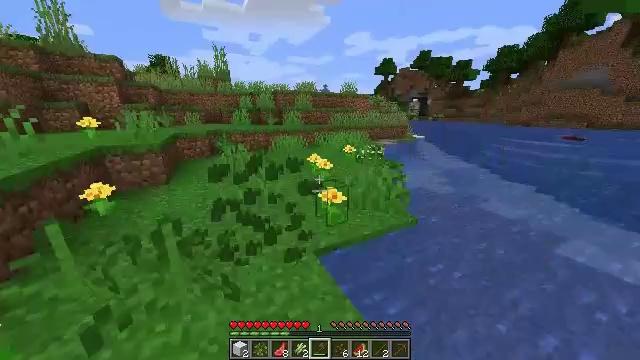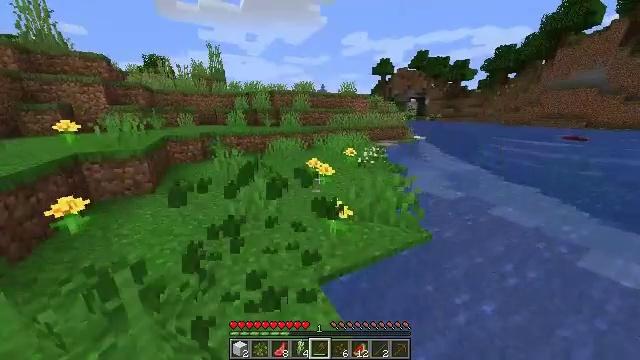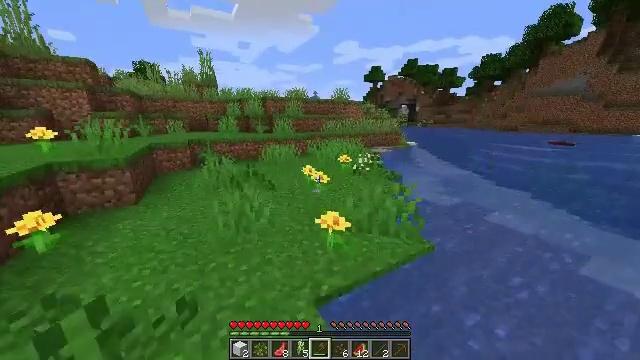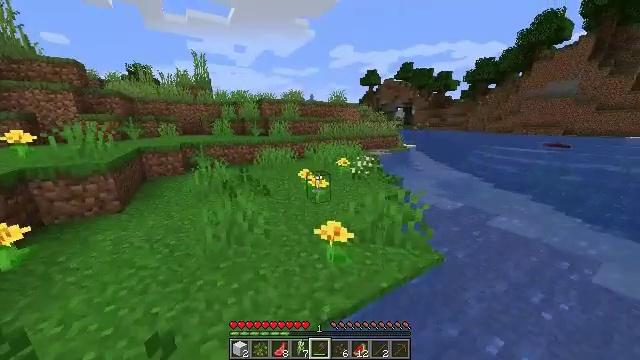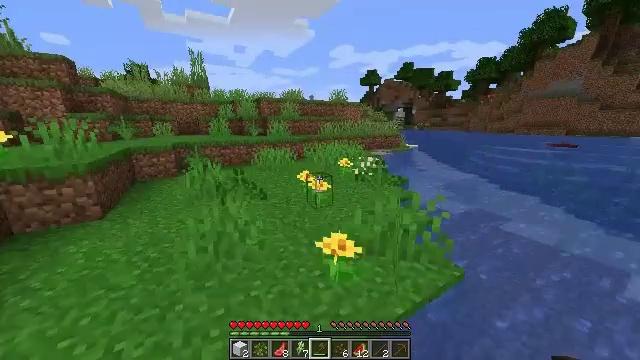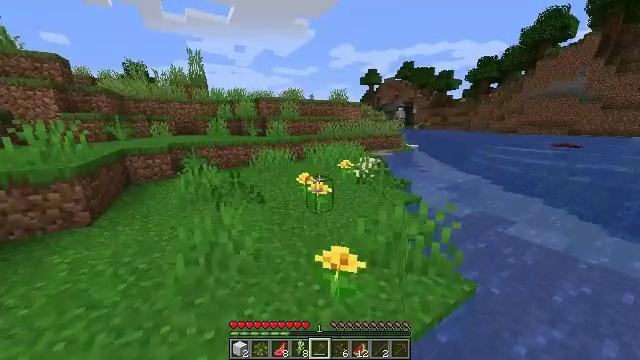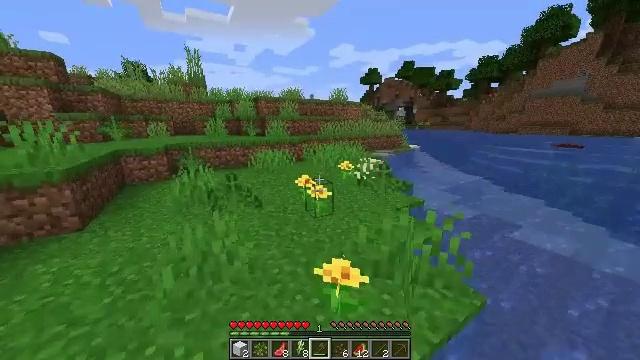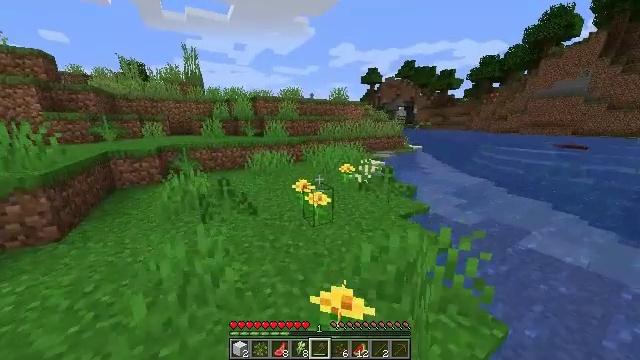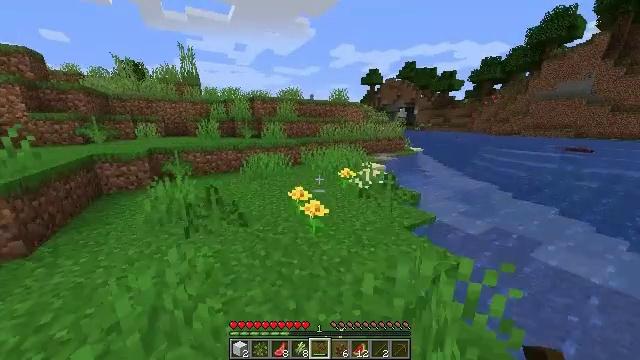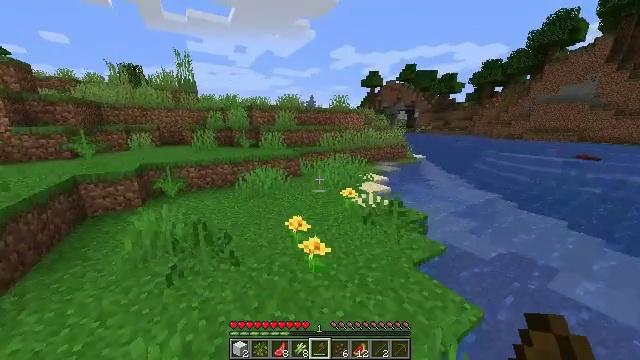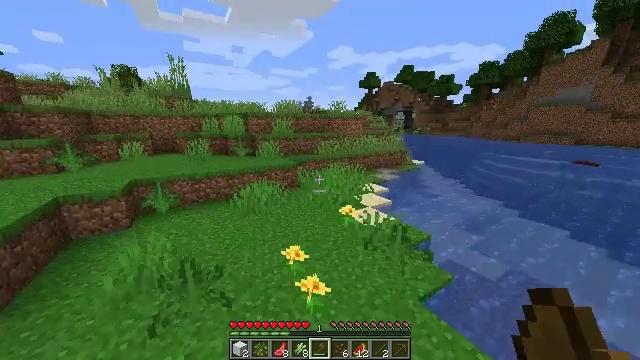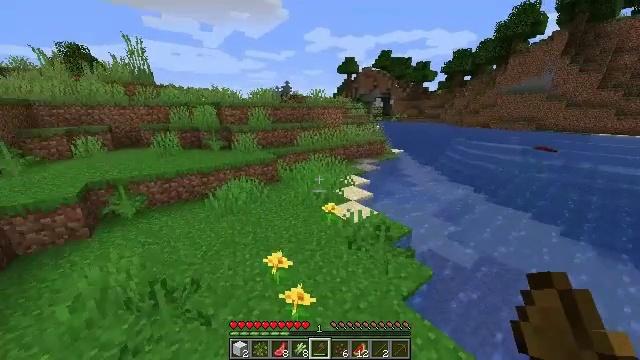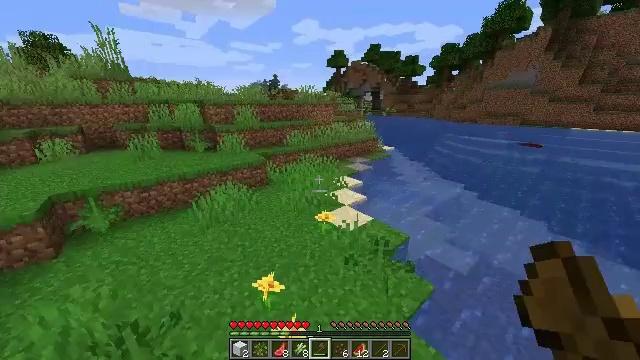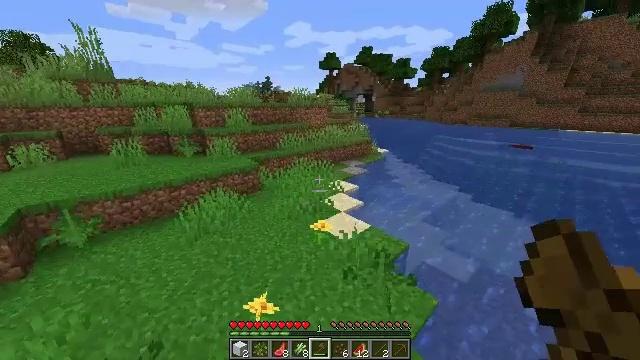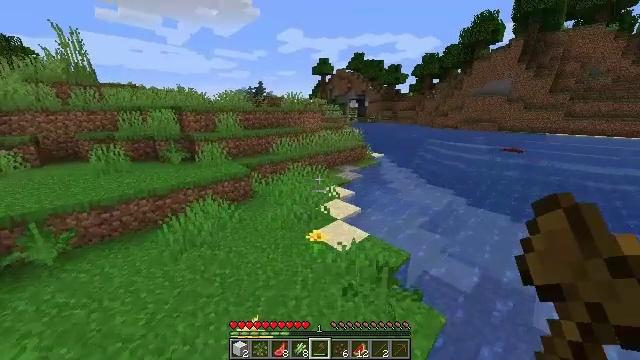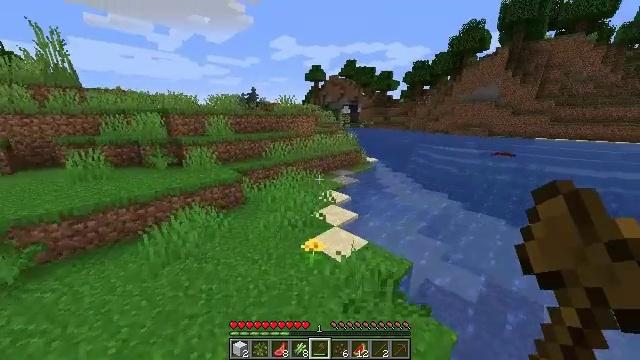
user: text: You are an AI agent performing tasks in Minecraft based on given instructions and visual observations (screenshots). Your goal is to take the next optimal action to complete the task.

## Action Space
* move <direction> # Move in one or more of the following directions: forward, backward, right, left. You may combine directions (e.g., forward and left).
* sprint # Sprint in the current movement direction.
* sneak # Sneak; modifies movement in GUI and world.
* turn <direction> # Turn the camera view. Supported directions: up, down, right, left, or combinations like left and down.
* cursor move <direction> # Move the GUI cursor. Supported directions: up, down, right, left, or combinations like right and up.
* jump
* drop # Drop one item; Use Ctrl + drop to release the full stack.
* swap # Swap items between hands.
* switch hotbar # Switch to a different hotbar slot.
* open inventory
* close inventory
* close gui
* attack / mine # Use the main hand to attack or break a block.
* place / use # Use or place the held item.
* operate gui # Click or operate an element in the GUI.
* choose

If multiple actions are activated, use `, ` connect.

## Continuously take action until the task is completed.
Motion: motion action
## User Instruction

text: Kill the sheep.
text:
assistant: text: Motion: move forward
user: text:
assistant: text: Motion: move forward, turn right and up
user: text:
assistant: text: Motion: move forward
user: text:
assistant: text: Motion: move forward
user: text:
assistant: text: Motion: move forward, sprint
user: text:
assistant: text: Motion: move forward, sprint
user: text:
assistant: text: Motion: move forward, sprint
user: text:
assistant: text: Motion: move forward, sprint, jump
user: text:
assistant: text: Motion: move forward, jump
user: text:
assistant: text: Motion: move forward, jump
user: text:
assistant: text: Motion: move forward, turn right and down, jump
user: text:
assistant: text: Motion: move forward, turn right and down, jump
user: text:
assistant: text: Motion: move forward, turn right, jump
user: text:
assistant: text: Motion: move forward, turn right and up, jump
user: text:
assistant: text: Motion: move forward, turn right and up, jump
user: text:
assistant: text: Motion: move forward, jump
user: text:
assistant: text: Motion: move forward, jump
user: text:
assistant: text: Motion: move forward, jump
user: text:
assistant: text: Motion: move forward, jump
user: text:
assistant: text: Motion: move forward, jump
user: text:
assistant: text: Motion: move forward, jump
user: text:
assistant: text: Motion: move forward, jump
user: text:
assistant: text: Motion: move forward, jump
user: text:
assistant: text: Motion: move forward, jump
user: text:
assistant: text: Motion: move forward, jump
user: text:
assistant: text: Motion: move forward, jump
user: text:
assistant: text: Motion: move forward
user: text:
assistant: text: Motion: move forward
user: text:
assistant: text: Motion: move forward, turn right and up
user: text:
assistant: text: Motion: move forward, turn right and up